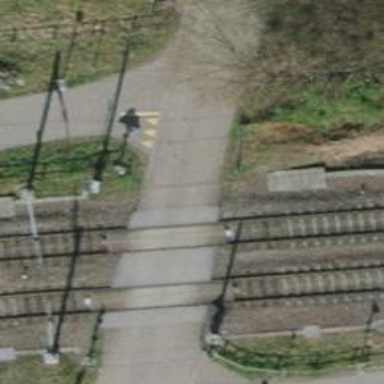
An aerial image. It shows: Level crossing on the railway with lights and full barrier.